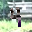
Label: 4